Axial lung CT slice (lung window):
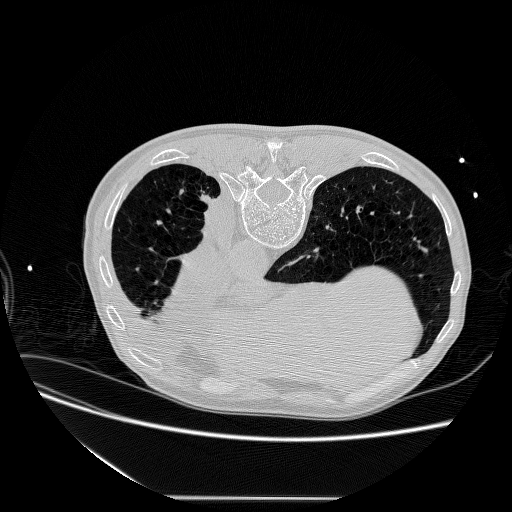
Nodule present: no